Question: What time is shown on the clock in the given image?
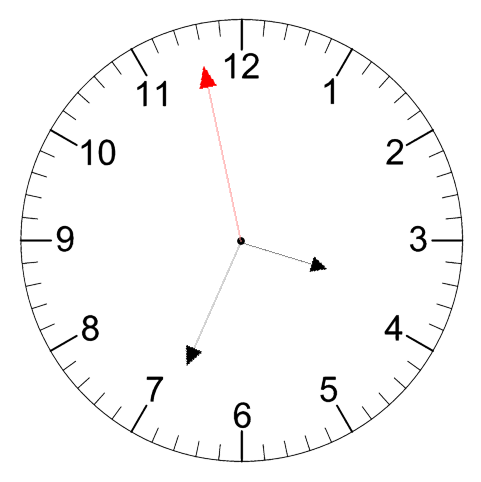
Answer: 03:33:58